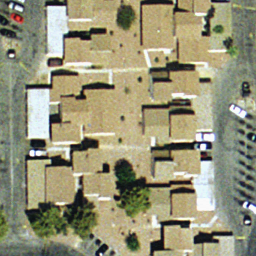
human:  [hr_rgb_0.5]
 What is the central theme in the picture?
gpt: dense residential